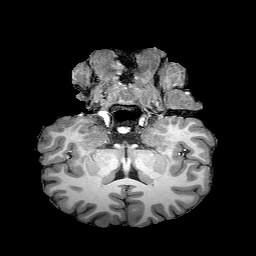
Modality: T1w
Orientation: sagittal
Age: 18
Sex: male
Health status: healthy